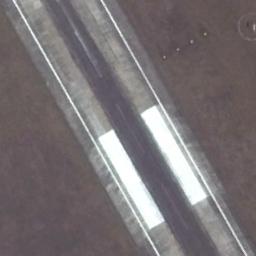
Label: runway